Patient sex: M
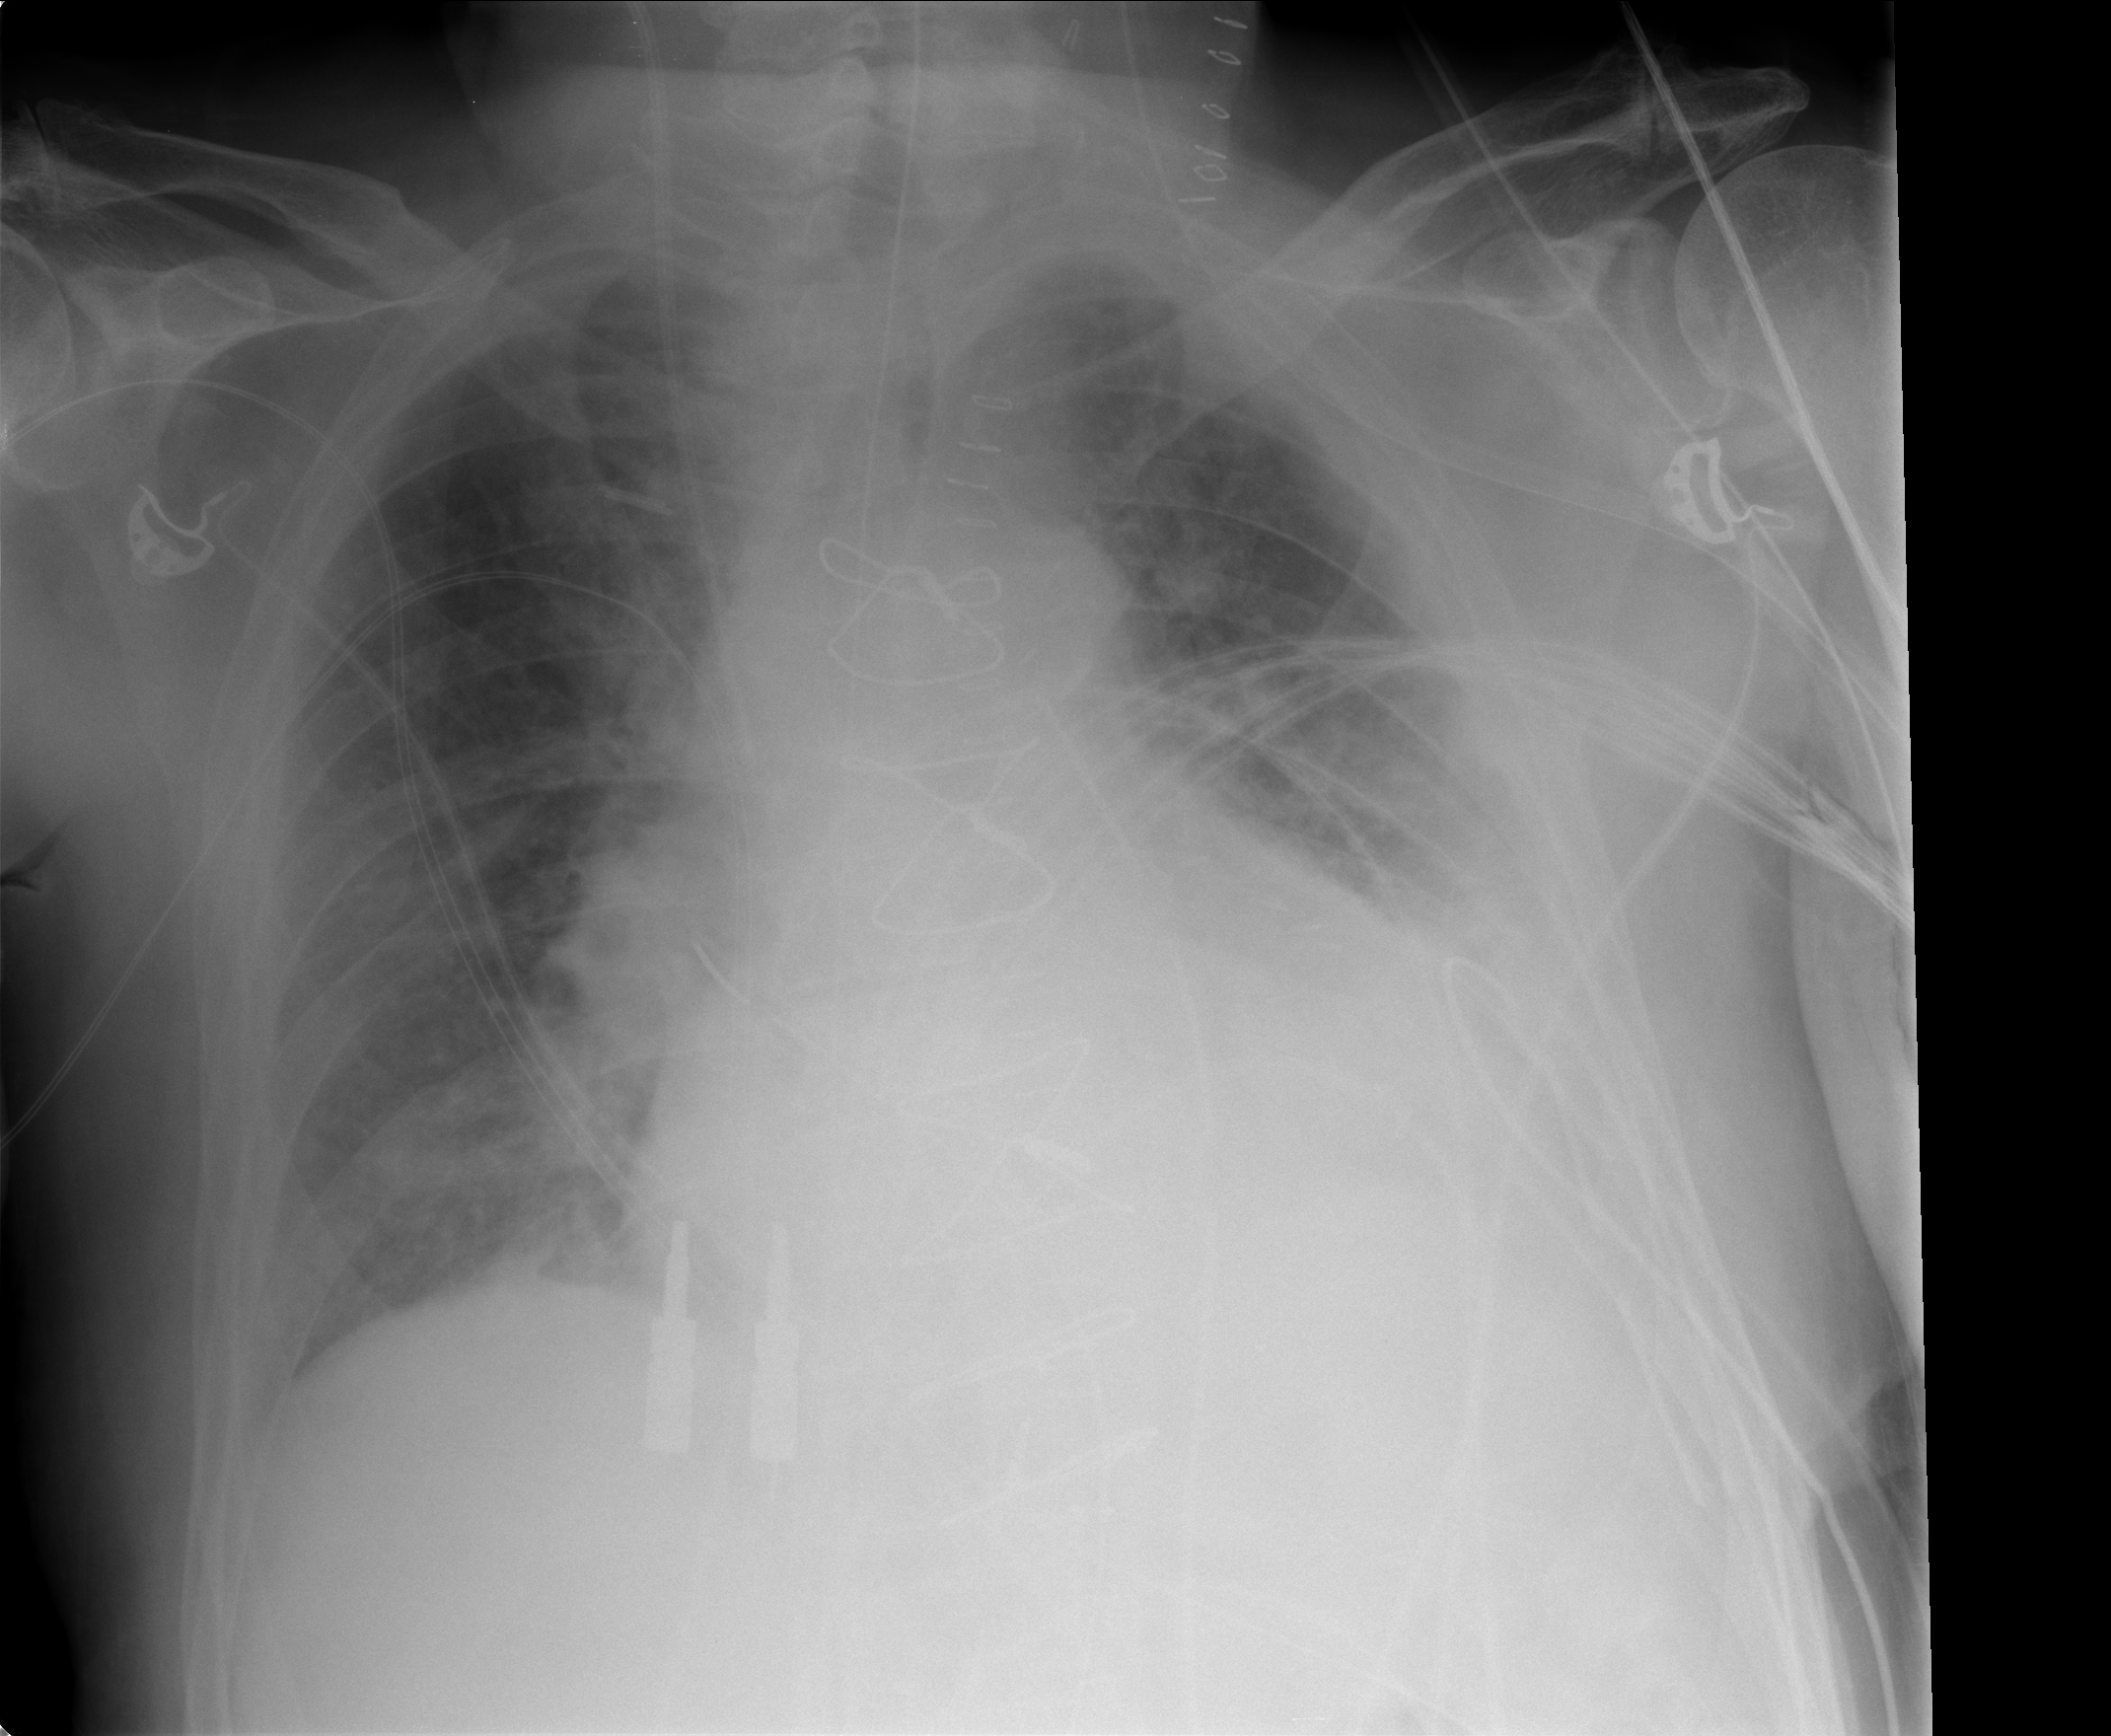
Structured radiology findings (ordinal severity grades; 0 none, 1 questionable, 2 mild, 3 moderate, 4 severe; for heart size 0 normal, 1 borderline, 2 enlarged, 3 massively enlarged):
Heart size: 0
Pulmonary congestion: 3
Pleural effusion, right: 0
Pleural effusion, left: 3
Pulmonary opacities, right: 0
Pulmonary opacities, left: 0
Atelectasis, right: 0
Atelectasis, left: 3